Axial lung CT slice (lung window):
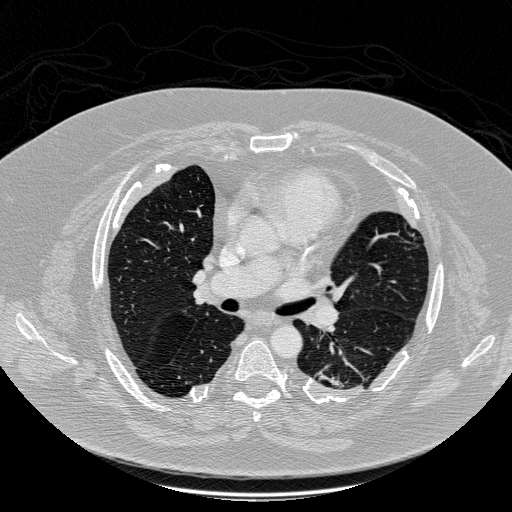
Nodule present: no